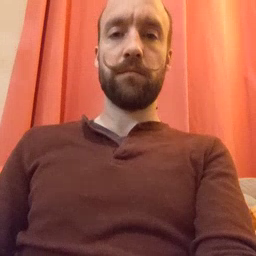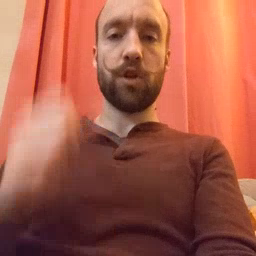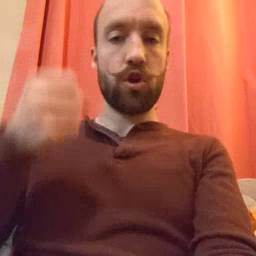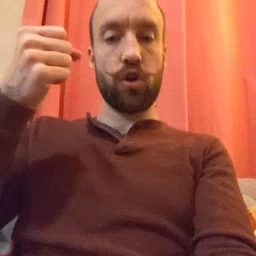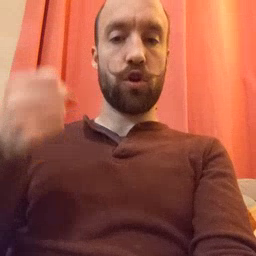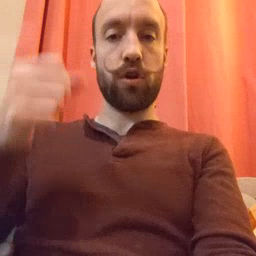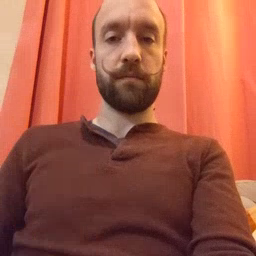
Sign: car